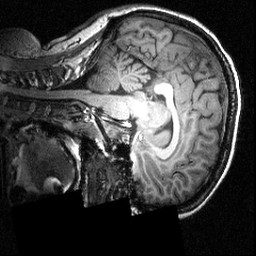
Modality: T1w
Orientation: sagittal
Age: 21
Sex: female
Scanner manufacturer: siemens
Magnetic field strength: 3.951 T
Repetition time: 1.5 s
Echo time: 0.00335 s